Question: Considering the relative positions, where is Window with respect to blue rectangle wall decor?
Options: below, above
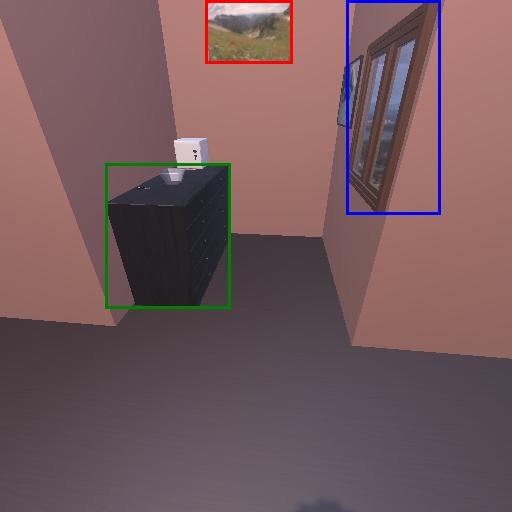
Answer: below